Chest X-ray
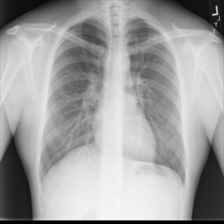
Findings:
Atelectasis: negative
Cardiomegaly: negative
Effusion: negative
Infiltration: negative
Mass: negative
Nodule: negative
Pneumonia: negative
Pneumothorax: negative
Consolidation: negative
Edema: negative
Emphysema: negative
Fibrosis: negative
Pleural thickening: negative
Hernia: negative